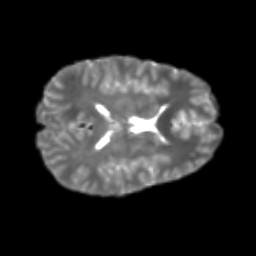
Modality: T2w
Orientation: axial
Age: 21
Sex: male
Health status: healthy
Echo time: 0.074 s